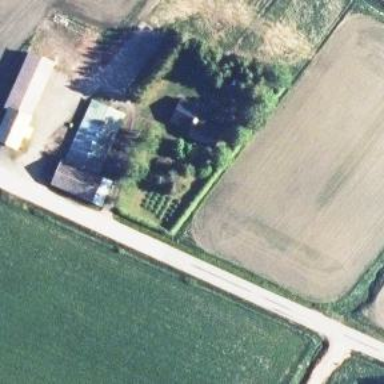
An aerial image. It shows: Farmyard area.